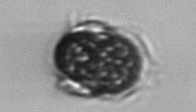
Label: Mesodinium